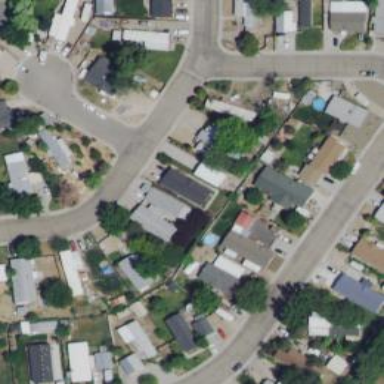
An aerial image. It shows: Residential area designated as trailer park.